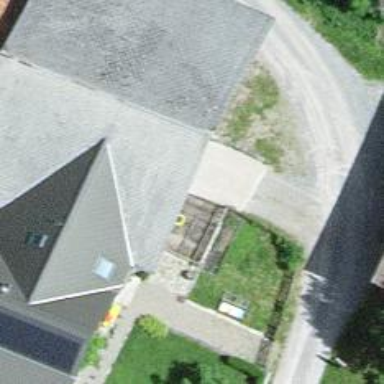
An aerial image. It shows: Hostel for tourism.